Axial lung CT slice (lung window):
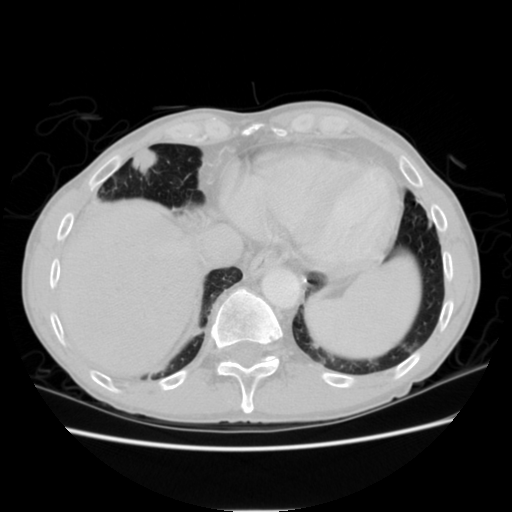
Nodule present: yes
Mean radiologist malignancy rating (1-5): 4.5